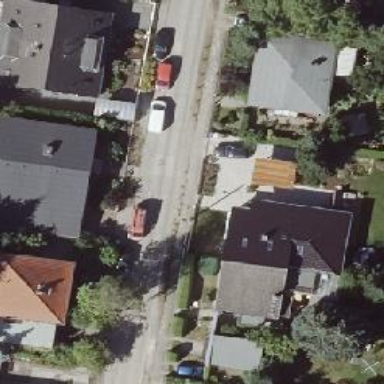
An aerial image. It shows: Footway along the road.